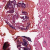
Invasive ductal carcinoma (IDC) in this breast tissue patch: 0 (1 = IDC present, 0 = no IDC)